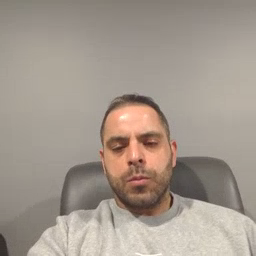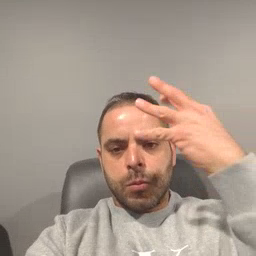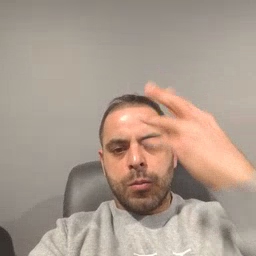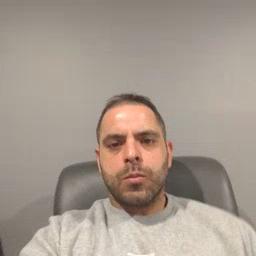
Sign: shower